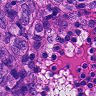
Metastatic tissue present: yes